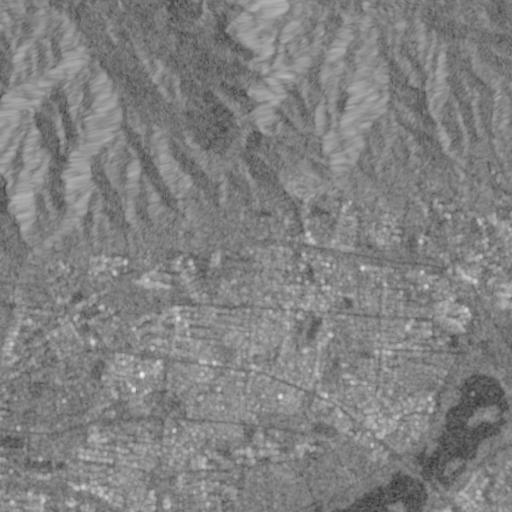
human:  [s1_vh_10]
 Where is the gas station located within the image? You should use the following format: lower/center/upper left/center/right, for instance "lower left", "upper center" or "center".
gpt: The gas station is located in the lower left of the image.
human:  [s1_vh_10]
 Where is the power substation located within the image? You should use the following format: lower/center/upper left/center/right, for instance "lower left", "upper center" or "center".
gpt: The power substation is located in the center right of the image.
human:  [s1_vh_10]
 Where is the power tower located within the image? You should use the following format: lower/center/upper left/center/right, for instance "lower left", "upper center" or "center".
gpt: There is no power tower in the image.

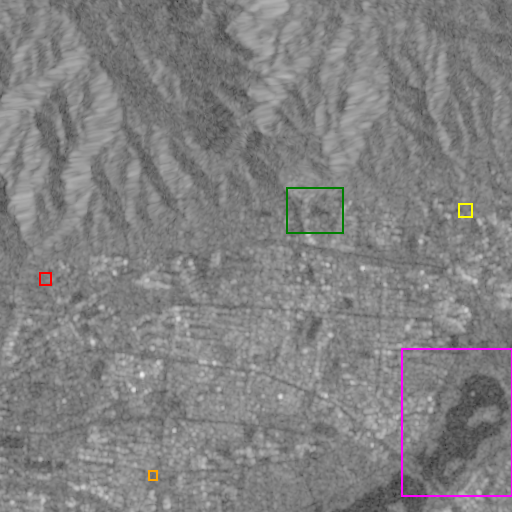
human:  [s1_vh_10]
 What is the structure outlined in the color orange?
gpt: The structure outlined in orange is a gas station.
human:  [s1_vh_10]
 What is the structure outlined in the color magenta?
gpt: The structure outlined in magenta is a park.
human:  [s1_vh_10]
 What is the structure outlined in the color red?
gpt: The structure outlined in red is a parking lot.
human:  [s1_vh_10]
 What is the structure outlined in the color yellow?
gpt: The structure outlined in yellow is a power substation.
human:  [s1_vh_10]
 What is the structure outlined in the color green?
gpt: The structure outlined in green is a theme park.
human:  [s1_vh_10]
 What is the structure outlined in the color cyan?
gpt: There is no cyan outline.